Question: I am creating a custom button and putting it in my table's footer view but the button is going way out from the right corner.
What is wrong here!?!
Here is my code and output image:
'''
UIButton *aButton = [UIButton buttonWithType:UIButtonTypeCustom];
[aButton setTitleColor:[UIColor whiteColor] forState:UIControlStateNormal];
[aButton setTitleColor:[UIColor colorWithWhite:0.0 alpha:0.56] forState:UIControlStateDisabled];
[aButton setBackgroundImage:[[UIImage imageNamed:@"test.png"] stretchableImageWithLeftCapWidth:kButtonSliceWidth topCapHeight:0] forState:UIControlStateNormal];
[aButton setTitle:@"Click me" forState:UIControlStateNormal];
[aButton.titleLabel setFont:[UIFont boldSystemFontOfSize:kFontSize14]];
[aButton setFrame:CGRectMake(10.0, 15.0, 300.0, 44.0)];
[self.tableView setTableFooterView:aButton];
'''

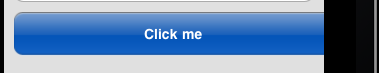
Answer: I added the button in the UIView and then set the tableFooterView to this UIView object and it worked. We cannot directly put UIButton as tableFooterView.